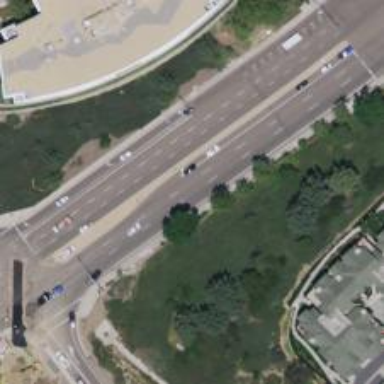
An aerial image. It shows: Secondary road with separate asphalt sidewalks.